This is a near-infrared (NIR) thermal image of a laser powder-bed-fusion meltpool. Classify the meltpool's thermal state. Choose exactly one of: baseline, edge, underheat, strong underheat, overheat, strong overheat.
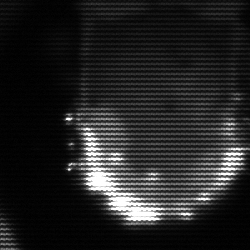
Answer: baseline